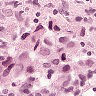
Metastatic tissue present: no